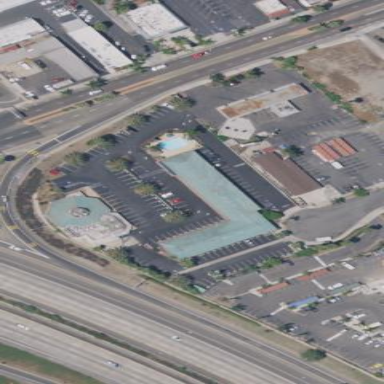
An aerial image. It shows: Hotel building.